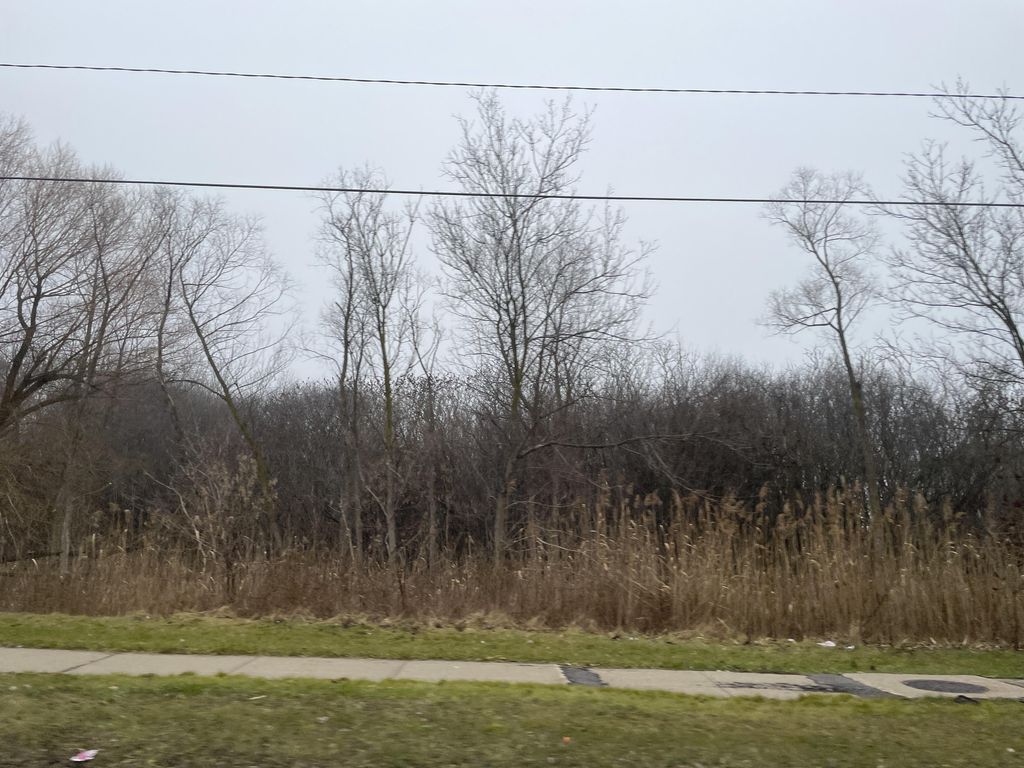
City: kitchener-waterloo